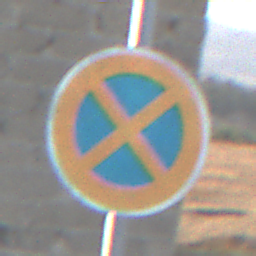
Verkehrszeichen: AbsolutesHalteverbot
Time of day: SunriseSunset
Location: Outdoor (Nature)
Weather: PartlyCloudy
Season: NotSpecified
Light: Natural